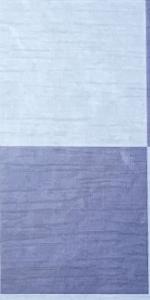
Label: Empty